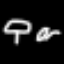
Label: mushroom